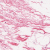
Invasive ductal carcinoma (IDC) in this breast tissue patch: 0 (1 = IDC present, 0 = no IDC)